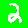
Digit: 2